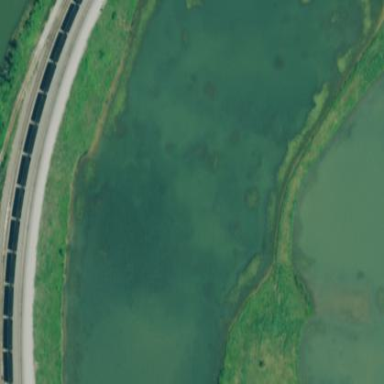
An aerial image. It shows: Natural pond.